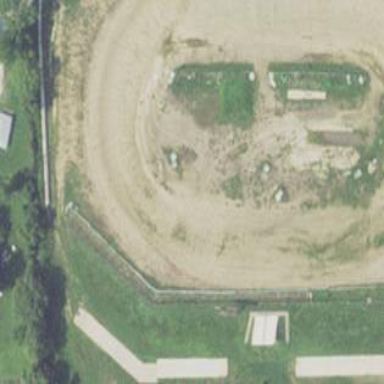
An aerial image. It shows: Dirt raceway for motor sports.